RGB frame:
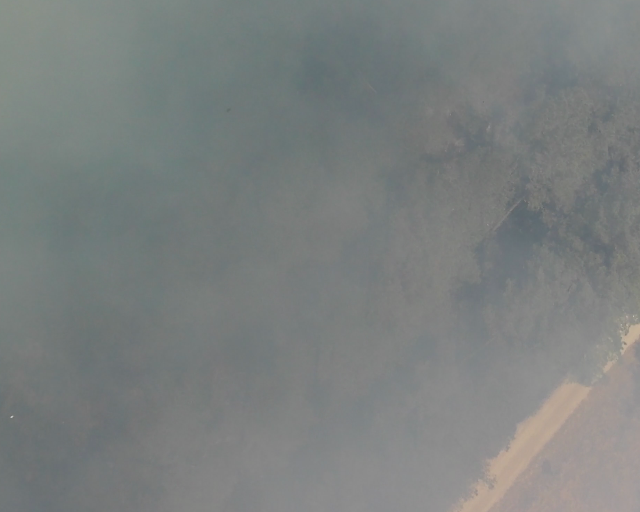
Thermal frame:
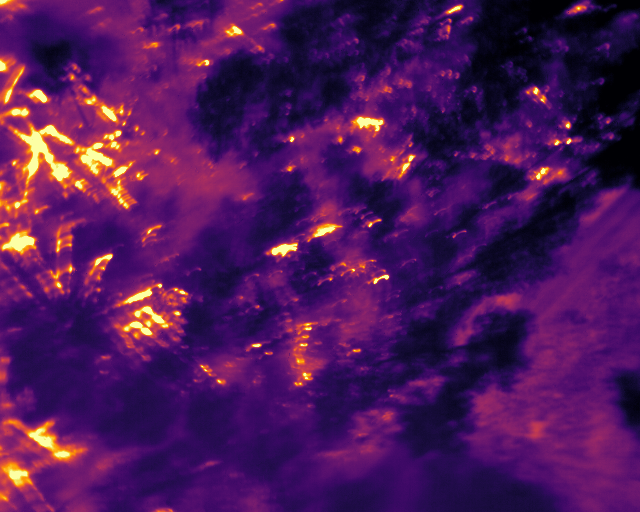
Captured: 2026-02-27 02:41:47
Pixels at or above 80 °C: 1584 (fraction of frame: 0.004834)